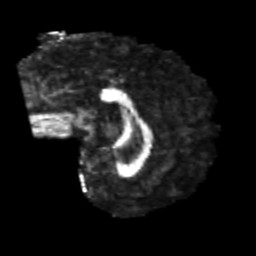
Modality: FA
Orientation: sagittal
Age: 22
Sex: male
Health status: healthy
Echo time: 0.074 s